Field crop: tomato
Growth stage: 2
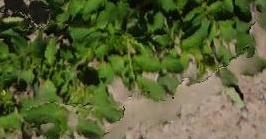
Species: tomato